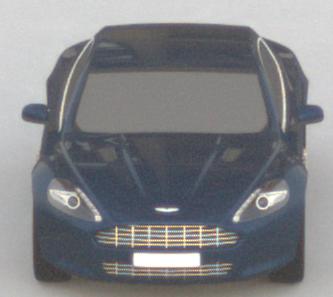
Make: Aston Martin
Model: Rapide
Detailed model: Rapide
Model produced from: 2010/03
Model produced until: 2013/07
Doors: 5
Color: blue
Road condition: dry road
Daytime: sunrise or sunset
Contrast: low contrast